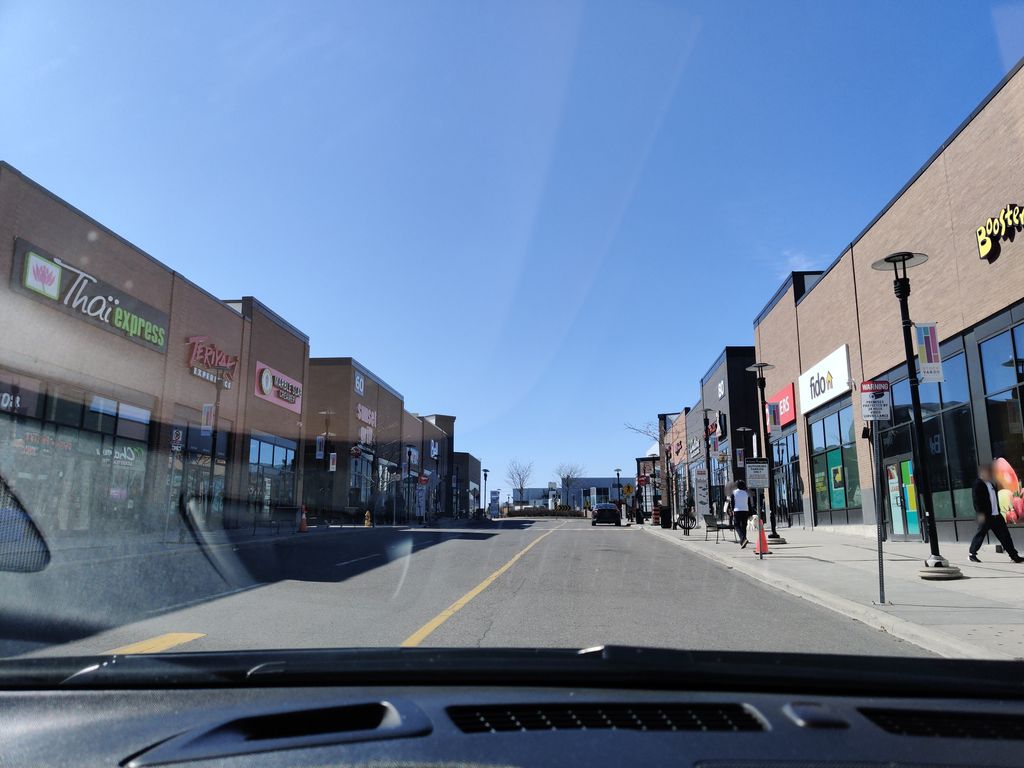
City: toronto